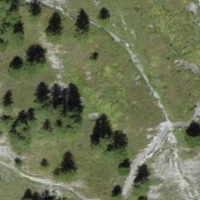
EUNIS habitat code: 31
Species observed at this site:
Campanula spicata